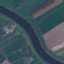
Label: River